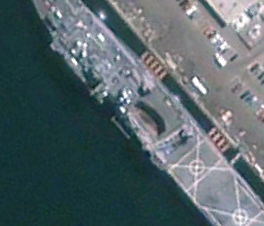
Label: combat